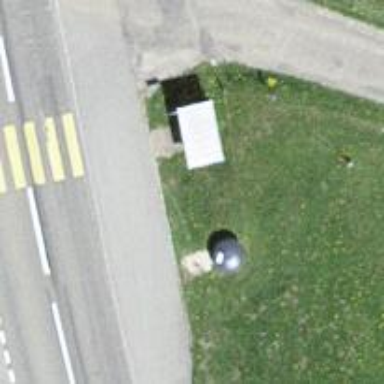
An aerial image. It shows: Bus stop with shelter.